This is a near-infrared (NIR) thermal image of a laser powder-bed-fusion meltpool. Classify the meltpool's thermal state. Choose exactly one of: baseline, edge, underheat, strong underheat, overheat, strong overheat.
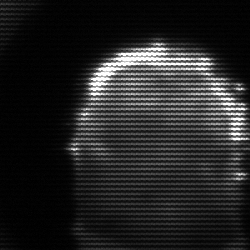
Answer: baseline